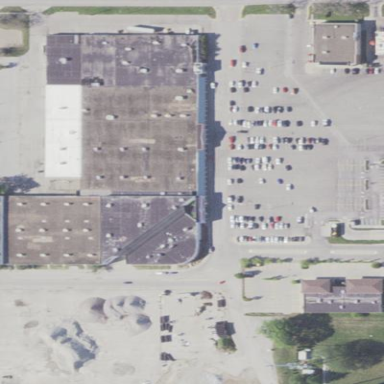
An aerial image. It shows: Mall building.